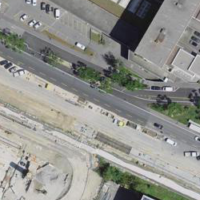
EUNIS habitat code: 54
Species observed at this site:
Erodium cicutarium